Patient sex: M
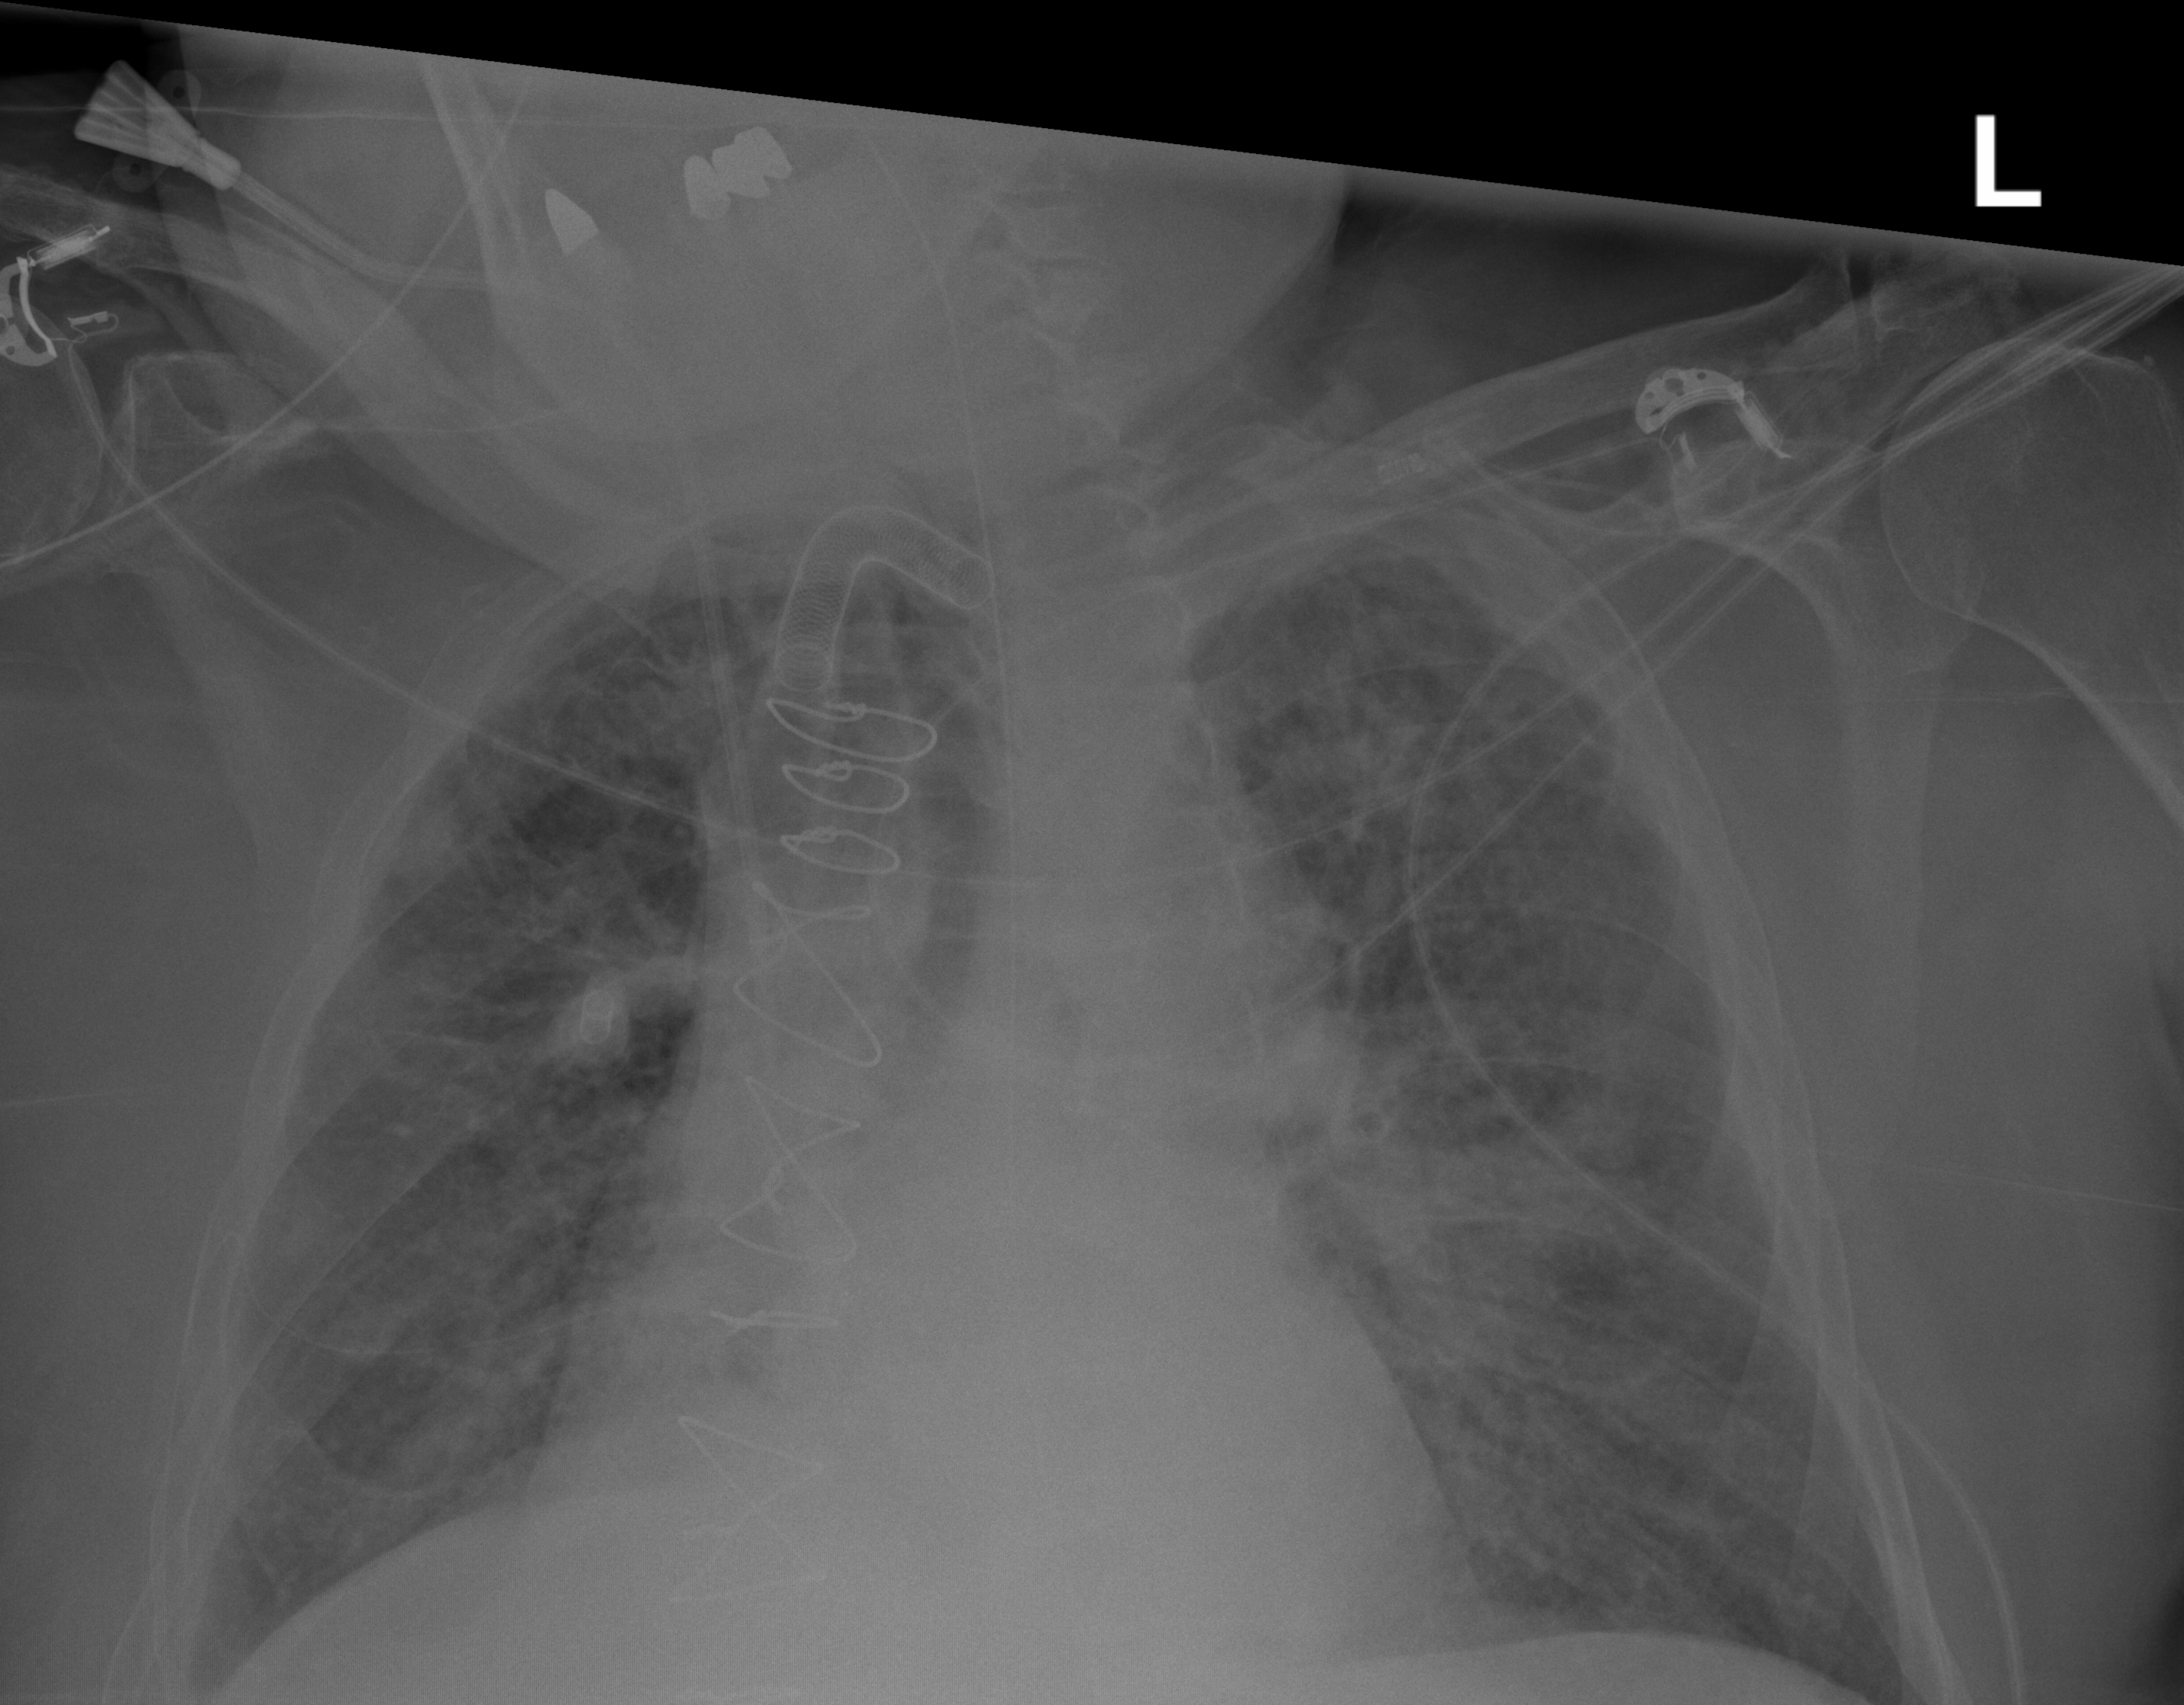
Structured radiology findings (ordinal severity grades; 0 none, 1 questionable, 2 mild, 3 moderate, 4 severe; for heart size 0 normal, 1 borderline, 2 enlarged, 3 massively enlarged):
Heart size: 2
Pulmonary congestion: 2
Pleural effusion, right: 1
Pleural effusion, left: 1
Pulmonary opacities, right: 3
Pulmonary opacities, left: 3
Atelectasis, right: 3
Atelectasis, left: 3